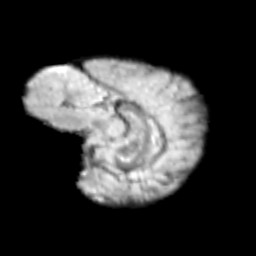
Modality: T2w
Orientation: sagittal
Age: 9
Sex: female
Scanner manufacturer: siemens
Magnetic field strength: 3 T
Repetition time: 3.8 s
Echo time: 0.07 s